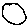
Label: moon